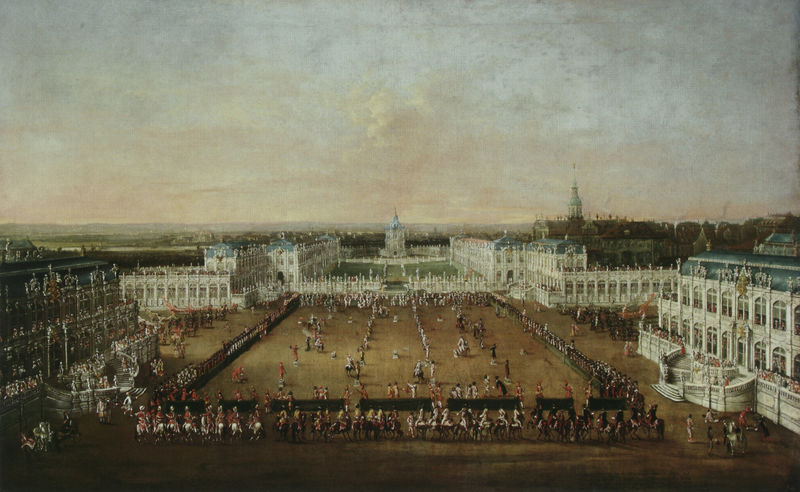
Titel: "Caroussel Comiques". Rennen im Zwinger 1722
Künstler: Johann Alexander Thiele
Standort: Dresden
Institution: Gemäldegalerie Alte Meister
Schlagwörter: blau, flügel, gemälde, himmel, weiß, wolken, grün, kirchturm, landschaft, menschen, ocker, see, stadt, abend, braun, fenster, frankreich, grau, hintergrund, paris, säulen, türkis, anlage, dach, gebäude, gras, haus, park, rasen, rot, schloss, wiese, wolke, beige, fest, malerei, menge, feier, architektur, barock, präsentation, bild, öl, ebene, erde, feld, ferne, horizont, häuser, weite, kirche, boden, klassizismus, rosa, pferd, pferde, reiter, turm, garten, deutschland, fassade, fassaden, ort, tribüne, zuschauer, lehm, berge, dorf, dächer, hof, platz, pilaster, krieg, luft, querformat, treppe, treppen, soldaten, symmetrie, aufgang, geländer, stufen, tor, penis, türme, palast, militär, uniform, uniformen, reihe, zeremonie, menschenmenge, armee, heer, marsch, reihung, herrschaftlich, residenz, fluchtpunkt, kavallerie, regiment, siedlung, freitreppe, prozession, königlich, parade, bau, gewölk, azur, exerzierplatz, versailles, schlossanlage, gartenanlage, hecken, garte, aufstellung, aufmarsch, soladten, palastanlage, batallion, manäver, paradieren, truppenparade, soldaten#, reitschule, fielfigutig